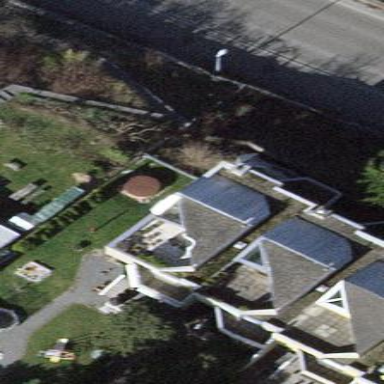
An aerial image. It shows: Terrace building.